Question: I have measurements of CH4 concentration with depth:
'''
df <- structure(list(Depth = structure(c(1L, 2L, 3L, 4L, 5L, 6L, 7L,
8L, 9L, 10L, 11L, 12L, 15L, 16L, 17L), .Label = c("0", "10",
"12", "14", "16", "18", "2", "20", "22", "24", "26", "28", "30",
"32", "4", "6", "8", "AR"), class = "factor"), Conc_CH4 = c(4.30769230769231,
23.1846153846154, 14.5615384615385, 21.1769230769231, 16.2615384615385,
132.<PHONE>, 5.86923076923077, 389.353846153846, 823.<PHONE>,
948.684615384615, <PHONE>23, <PHONE>62, 26.2769230769231,
27.5538461538462, 19.6461538461538)), .Names = c("Depth", "Conc_CH4"
), row.names = c(NA, -15L), class = "data.frame")
'''
And I need to create a plot like this:

But I have some problems: the factors in my data are in the wrong order, and I don't know how to plot this kind of data using ggplot2.
Any ideas?
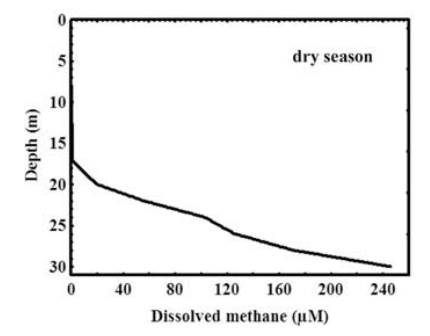
Answer: Why not convert 'Depth' to a number and plot?
'''
ggplot(transform(df, Depth=as.numeric(as.character(df$Depth))),
aes(x=Conc_CH4, y=Depth)) +
geom_line() + scale_y_reverse()
'''
The 'as.numeric(as.character(...))' is because your 'Depth' is a factor and calling 'as.numeric' directly converts factors differently than character to string.
The 'scale_y_reverse' reverses the y scale.
If your actual data has a depth of "AR" in it, you'll have to omit them or otherwise handle them.